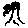
Label: tree